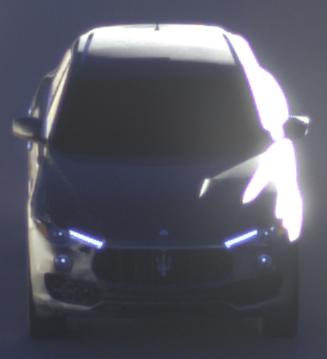
Make: Maserati
Model: Levante GT Hybrid
Detailed model: Levante
Model produced from: 2021/07
Model produced until: 2022/10
Doors: 4
Color: gray
Road condition: dry road
Daytime: sunrise or sunset
Contrast: high contrast